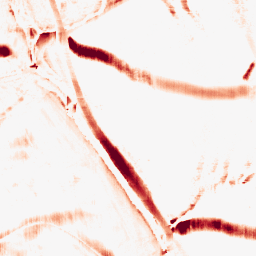
Category: morphological
Decomposition family: morphological_rect
Decomposition parameters: operation: opening
width: 10
height: 20
Upsampling method: sinc_hamming
Upsampling parameters: scale: 4
kernel_size: 8
Upsampling scale: 4